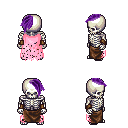
a pixel art fantasy rpg character, male body template, skeleton, pink tattered cape, robe skirt, purple long mohawk hairstyle, leather bracers, four views (front, back, left, right), 2x2 character sprite sheet, small pixel art, hard edges, no anti-aliasing